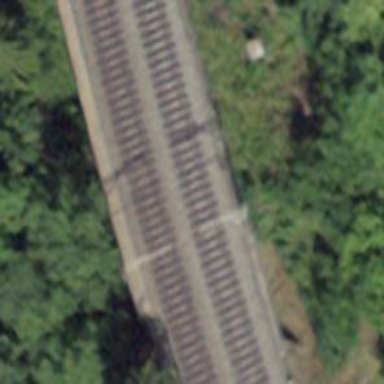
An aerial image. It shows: Viaduct railway bridge with electrified contact lines.